Aerial crown-view tile of a tropical tree (Barro Colorado Island, Panama), acquired 20241112:
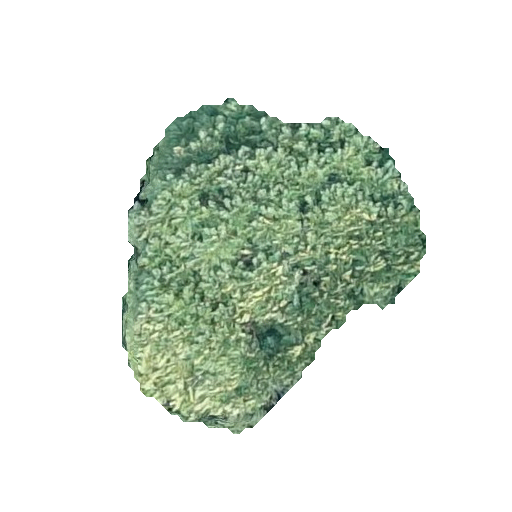
Species: Jacaranda copaia
GBIF accepted scientific name: Jacaranda copaia
Crown area: 108.192 m²